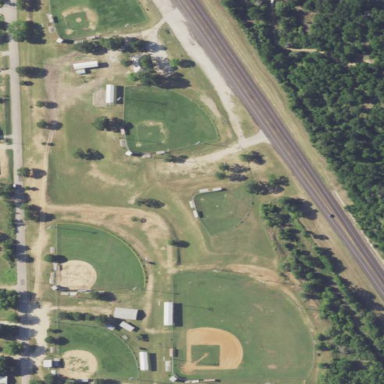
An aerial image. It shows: Sports center catering to baseball and softball enthusiasts.